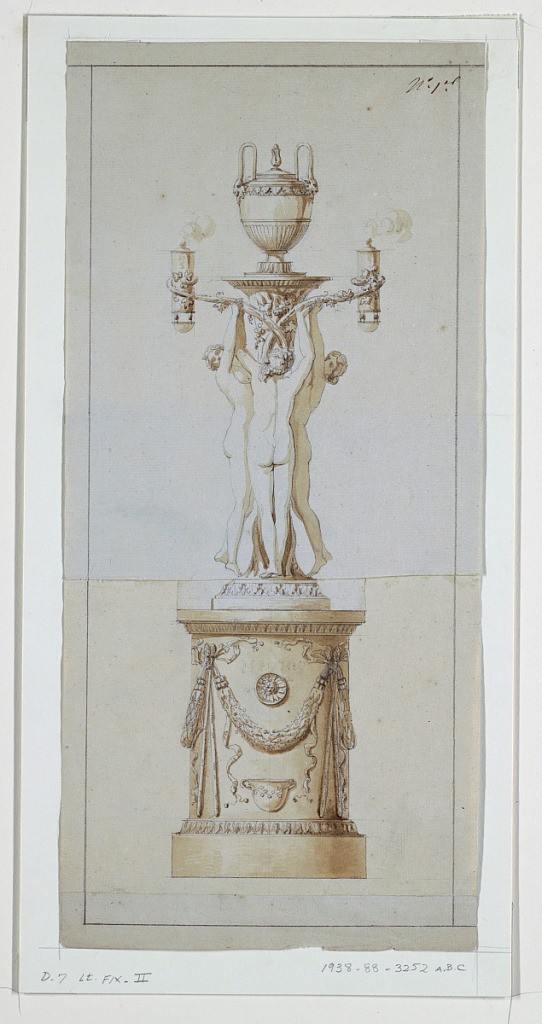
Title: Oil lamp
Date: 1810–25
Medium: Pencil and brown wash on paper
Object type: Drawing
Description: Vertical rectangle. Lamp ornamented with three standing female nudes. Pencil framing lines. A, B, C pasted together.